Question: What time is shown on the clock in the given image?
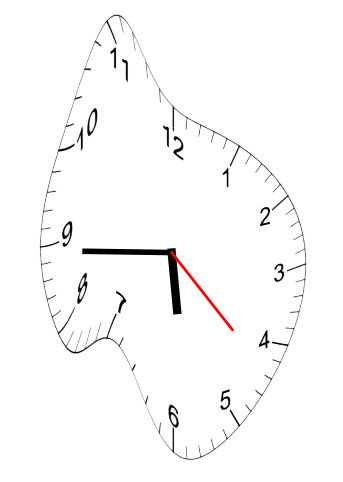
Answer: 05:44:22